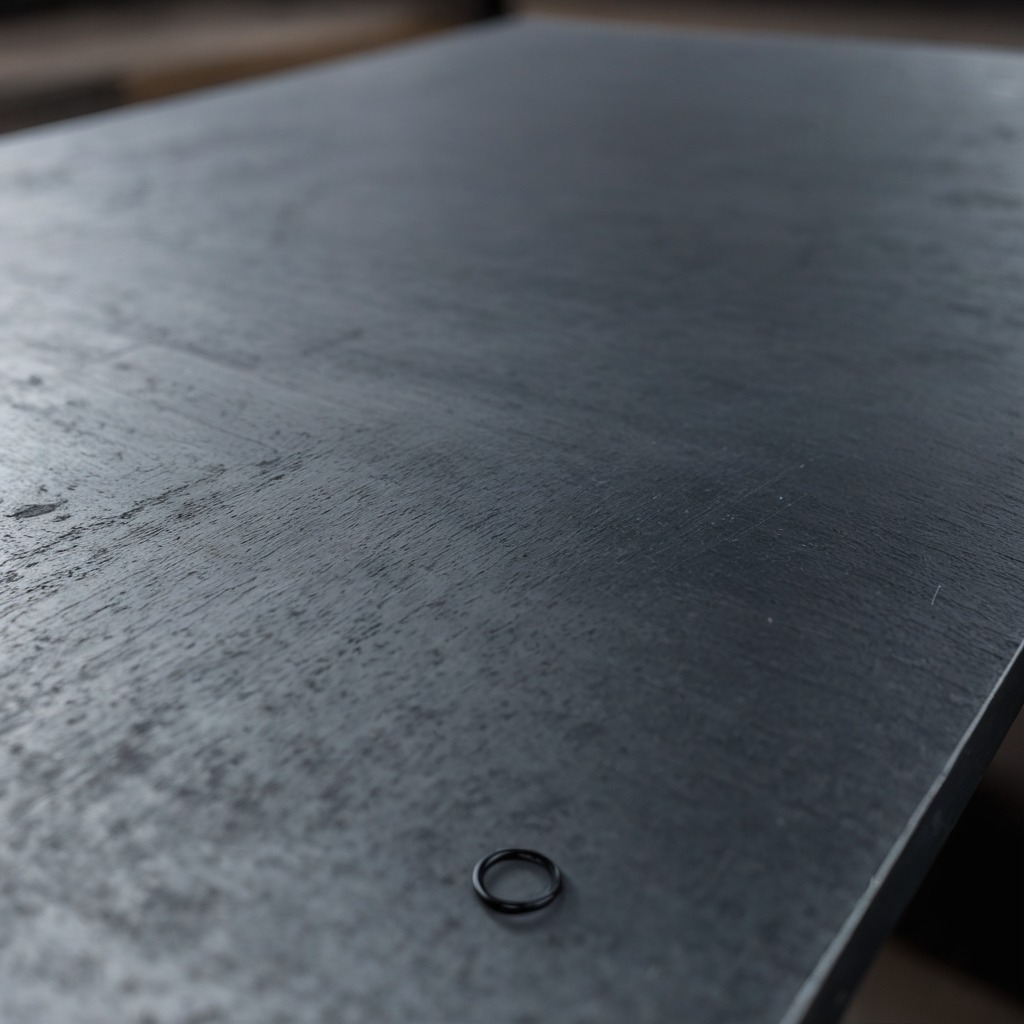
A rubber O-ring lying on a cold steel table in a mining workshop gritty textures